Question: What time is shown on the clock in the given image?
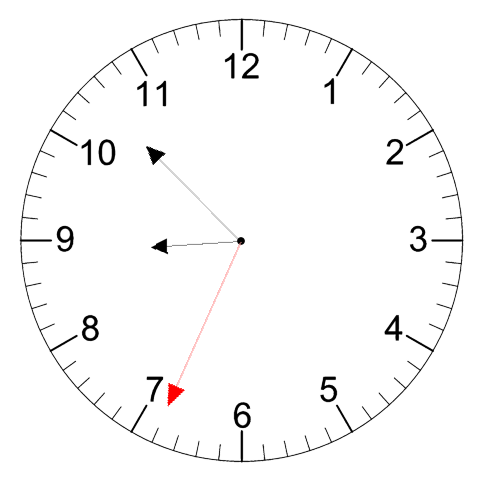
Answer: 08:52:34